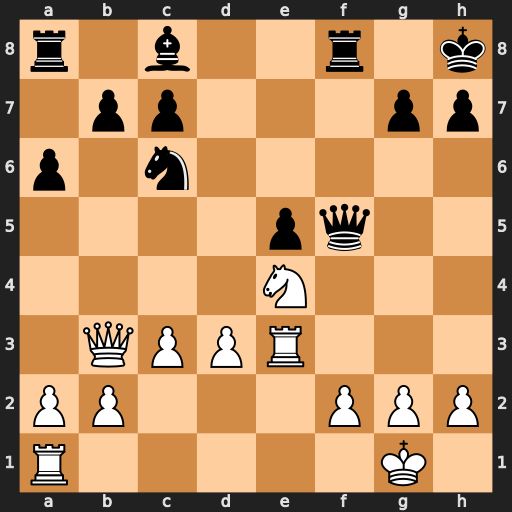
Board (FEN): r1b2r1k/1pp3pp/p1n5/4pq2/4N3/1QPPR3/PP3PPP/R5K1
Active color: w
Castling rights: -
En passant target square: -
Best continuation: Rf3 Qxf3 gxf3